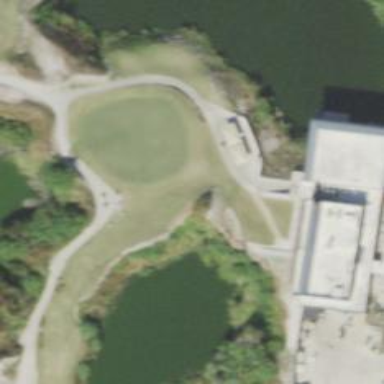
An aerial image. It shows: Pathway for golfing.